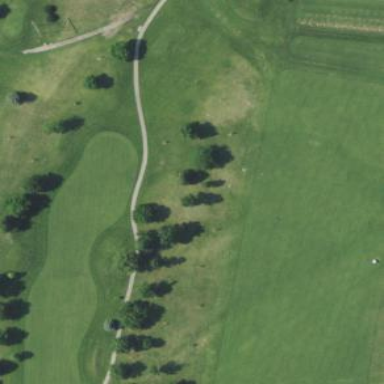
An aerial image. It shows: Grassy area designated for driving range golf.